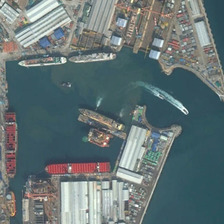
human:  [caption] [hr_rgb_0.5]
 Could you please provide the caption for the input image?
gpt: several boats are in a port surrounded by some buildings .

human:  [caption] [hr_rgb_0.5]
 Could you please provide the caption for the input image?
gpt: several boats are in a port surrounded by some buildings .

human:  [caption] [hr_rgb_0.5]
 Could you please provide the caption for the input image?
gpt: several boats are in a port surrounded by some buildings .

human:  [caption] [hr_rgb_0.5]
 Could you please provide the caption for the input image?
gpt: several boats are in a port surrounded by some buildings .

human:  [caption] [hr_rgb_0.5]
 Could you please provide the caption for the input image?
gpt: several boats are in a port surrounded by some buildings .